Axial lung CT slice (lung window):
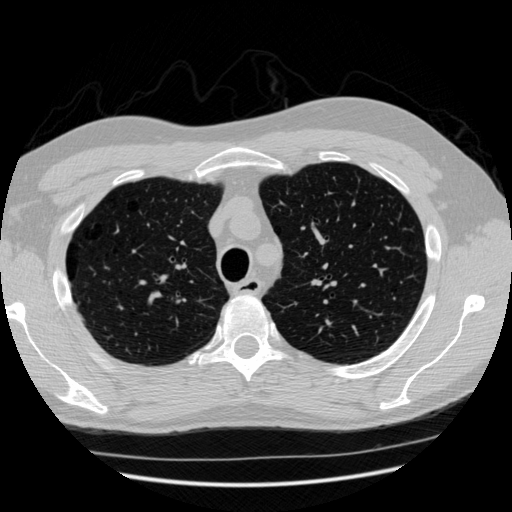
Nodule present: no